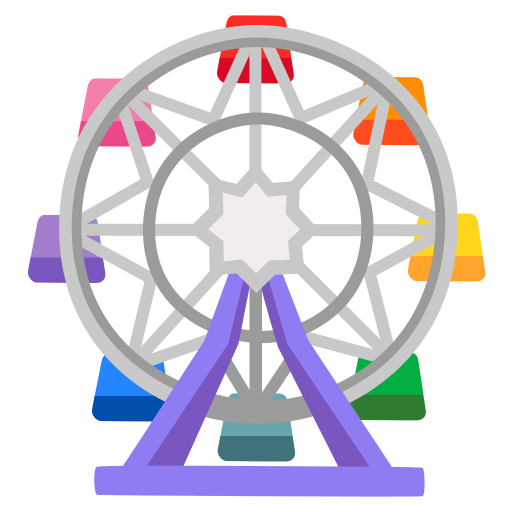
Emoji: 🎡